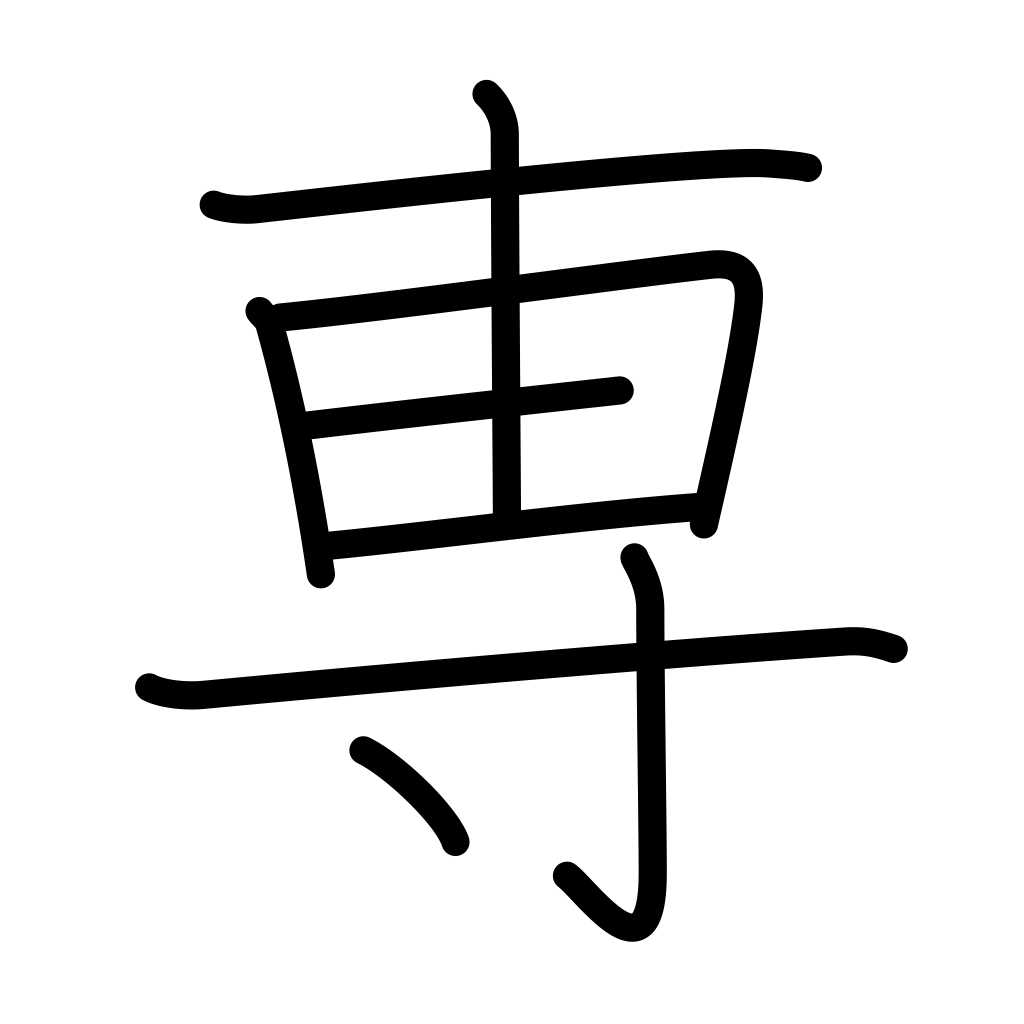
Meaning: specialty, exclusive, mainly, solely